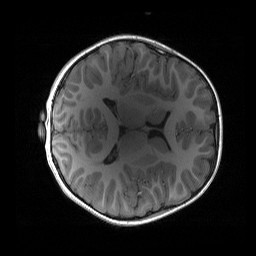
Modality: T1w
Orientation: axial
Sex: female
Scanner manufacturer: siemens
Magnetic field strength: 3 T
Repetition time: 1.9 s
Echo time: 0.00243 s